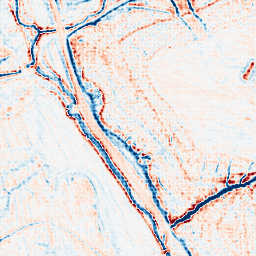
Category: edge_preserving
Decomposition family: anisotropic_diffusion
Decomposition parameters: iterations: 50
kappa: 100
gamma: 0.05
Upsampling method: sinc_hamming
Upsampling parameters: scale: 4
kernel_size: 4
Upsampling scale: 4